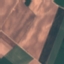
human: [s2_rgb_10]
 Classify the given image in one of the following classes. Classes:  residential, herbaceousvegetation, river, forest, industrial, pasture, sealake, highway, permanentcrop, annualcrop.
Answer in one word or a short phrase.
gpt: AnnualCrop